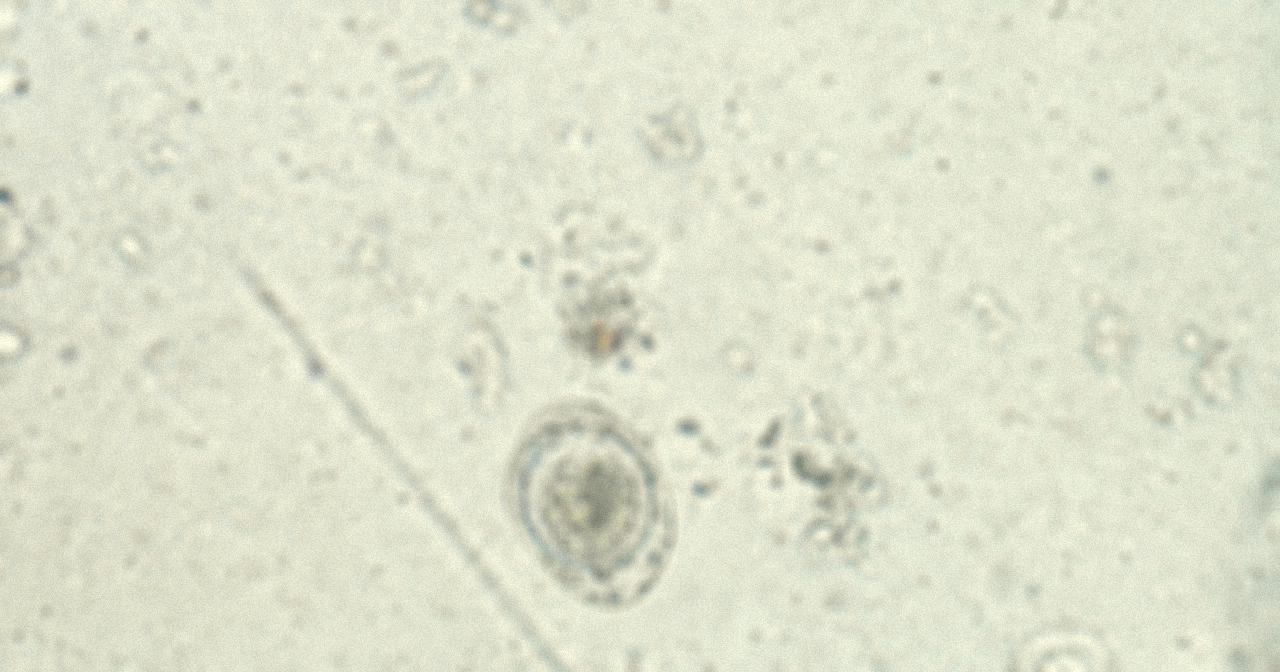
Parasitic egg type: Hymenolepis nana